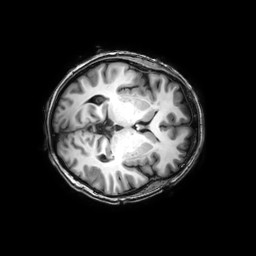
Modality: T1w
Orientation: axial
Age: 46
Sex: female
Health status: ill